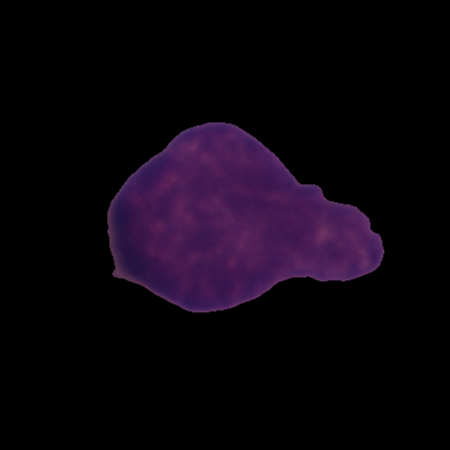
Label: cancer